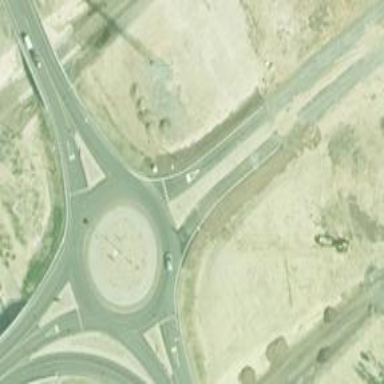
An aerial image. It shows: Asphalt road that is secondary route leading to roundabout.